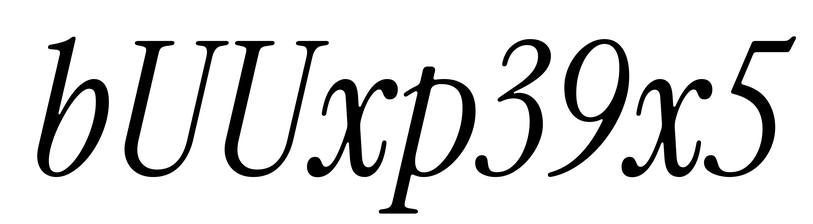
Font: InstrumentSerif-Italic